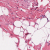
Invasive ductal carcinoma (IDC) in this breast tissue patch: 0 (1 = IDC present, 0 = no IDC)